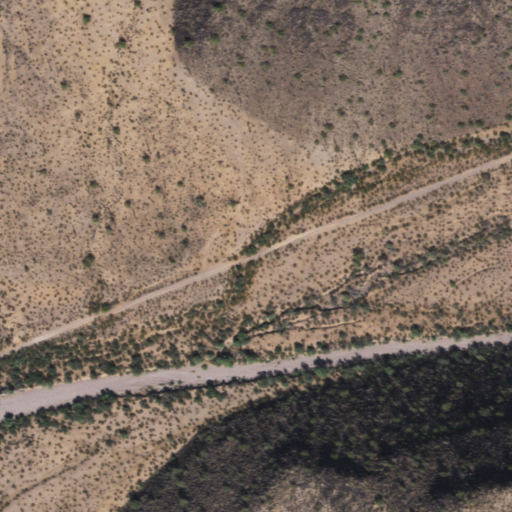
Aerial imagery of gap in Arizona named Burro Gap containing only shrub